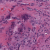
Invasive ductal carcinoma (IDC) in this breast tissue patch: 1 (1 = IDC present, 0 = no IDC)